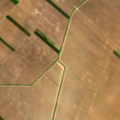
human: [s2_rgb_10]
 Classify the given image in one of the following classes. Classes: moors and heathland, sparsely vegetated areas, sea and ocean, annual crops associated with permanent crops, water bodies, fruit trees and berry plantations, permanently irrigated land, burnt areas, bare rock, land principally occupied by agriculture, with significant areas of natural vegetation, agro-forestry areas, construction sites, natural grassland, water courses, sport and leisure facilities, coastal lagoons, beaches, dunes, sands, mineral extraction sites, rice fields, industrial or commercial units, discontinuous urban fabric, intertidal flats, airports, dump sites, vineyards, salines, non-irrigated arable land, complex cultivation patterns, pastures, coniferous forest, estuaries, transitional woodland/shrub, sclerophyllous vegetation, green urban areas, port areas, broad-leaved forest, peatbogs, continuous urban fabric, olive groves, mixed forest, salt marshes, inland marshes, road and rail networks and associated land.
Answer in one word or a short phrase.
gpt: non-irrigated arable land